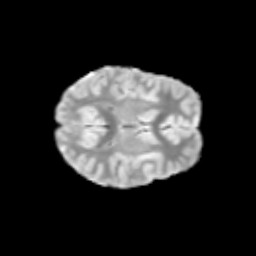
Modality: T2w
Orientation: axial
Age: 11
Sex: female
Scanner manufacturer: siemens
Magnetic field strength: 3 T
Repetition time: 3.8 s
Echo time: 0.07 s